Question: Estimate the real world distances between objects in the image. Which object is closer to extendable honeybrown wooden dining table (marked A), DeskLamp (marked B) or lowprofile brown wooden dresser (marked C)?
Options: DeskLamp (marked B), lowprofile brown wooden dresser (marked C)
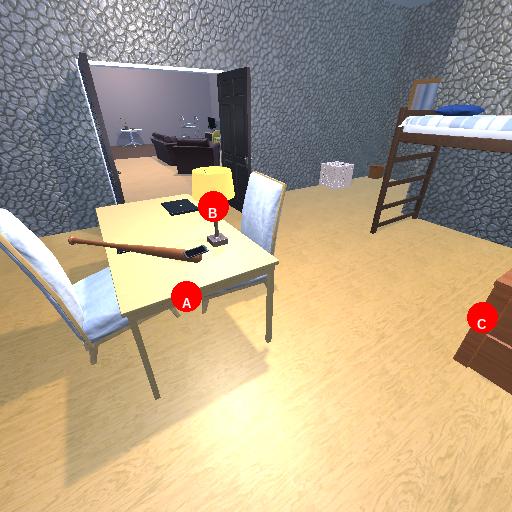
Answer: DeskLamp (marked B)